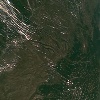
Label: land